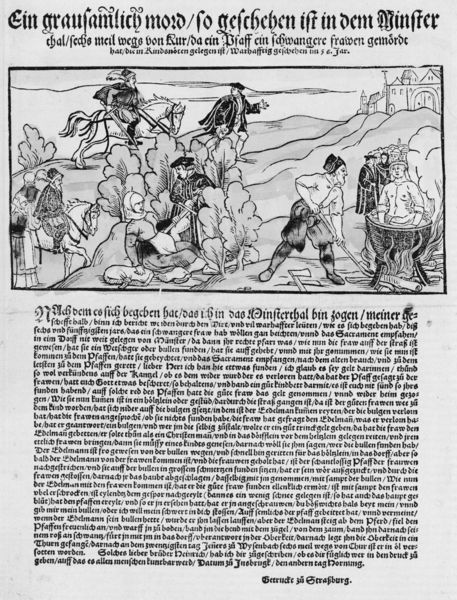
Titel: Ein grausamlich mord/ so geschehen ist in dem Minsterthal
Standort: Zürich.
Institution: Wickiana
Schlagwörter: berg, feuer, mann, nackt, weiß, wolken, landschaft, menschen, stadt, frau, grau, männer, schwarz, zeichnung, schloss, geschichte, henker, mord, rahmen, tod, feld, hügel, busch, büsche, gebüsch, rauch, blatt, arbeit, pferd, pferde, reiter, zaumzeug, topf, schrift, arbeiten, feldarbeit, hang, grafik, graphik, krieg, finster, deutsch, bauer, tor, buch, burg, flammen, druck, schwarzweiss, radierung, stich, titel, seite, illustration, schwert, text, zeitung, überschrift, münster, ritter, jagd, schimmel, buchseite, axt, qual, mittelalter, eroberung, priester, versteck, märtyrer, opfer, kochen, kupferstich, fraktur, flugblatt, kessel, hexen, suche, verbrechen, schüren, erzählung, folter, verbrennen, grausam, majuskel, schwangere, menschenopfer, straßburg, bauernkrieg, quälen, tötung, xt, zeiv, münstertal, schmoren